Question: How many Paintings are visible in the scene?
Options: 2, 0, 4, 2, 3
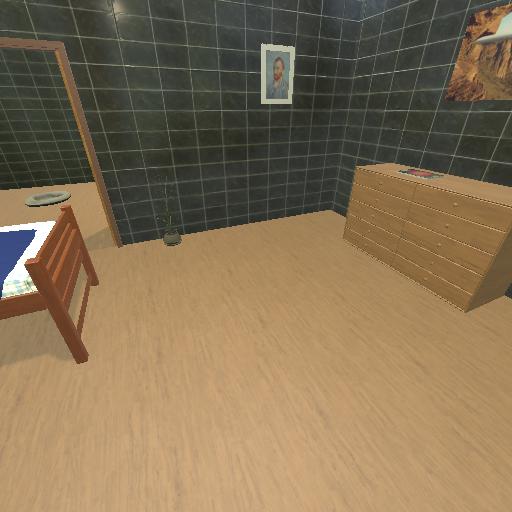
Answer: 2